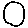
Label: circle